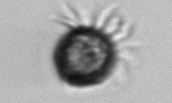
Label: Ciliophora